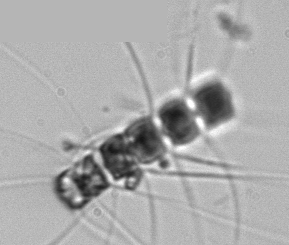
Label: Chaetoceros_didymus